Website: crate-barrel
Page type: account-selection
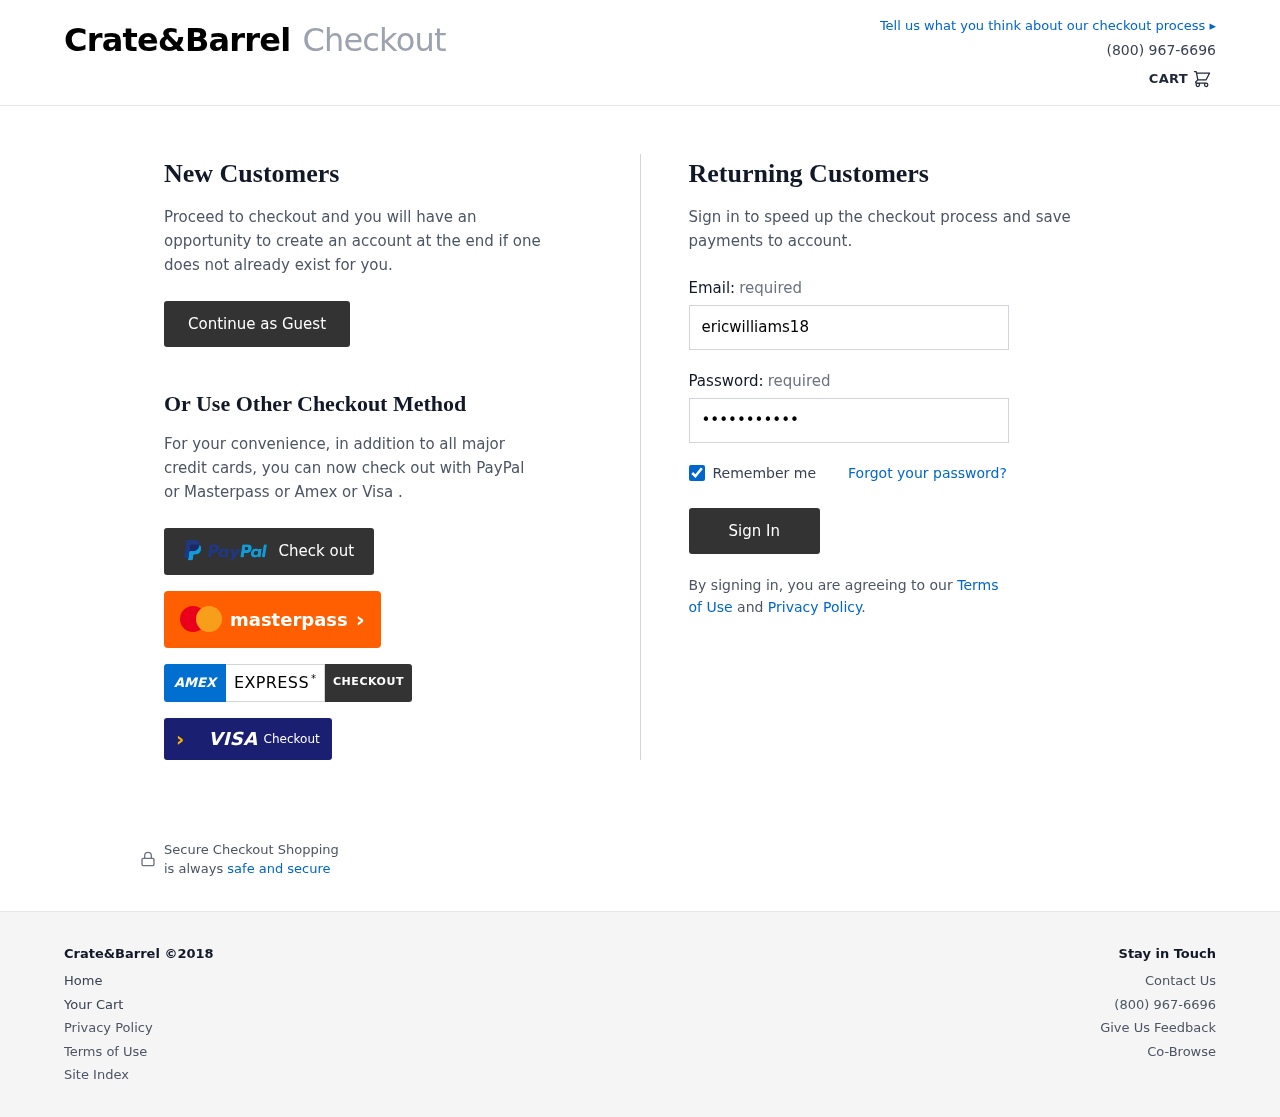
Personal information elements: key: PII_LOGIN_USERNAME
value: ericwilliams18